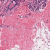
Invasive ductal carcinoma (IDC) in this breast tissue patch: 0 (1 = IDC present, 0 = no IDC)